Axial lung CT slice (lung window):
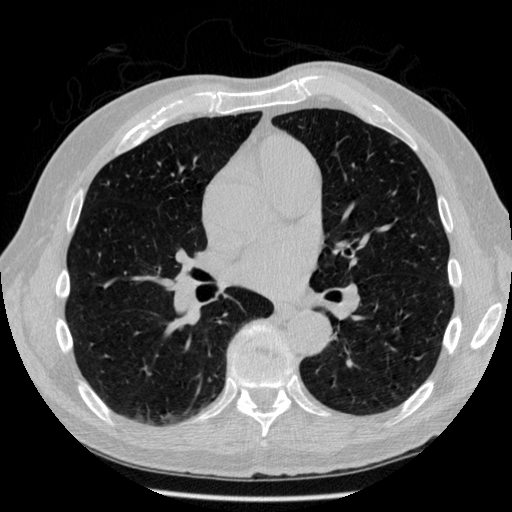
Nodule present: no